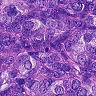
Metastatic tissue present: yes